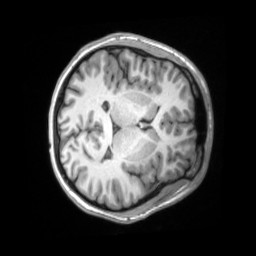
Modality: T1w
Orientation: axial
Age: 21
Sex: female
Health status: ill
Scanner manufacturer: siemens
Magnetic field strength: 3 T
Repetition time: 2.2 s
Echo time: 0.00157 s